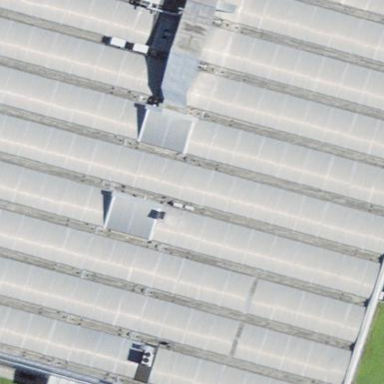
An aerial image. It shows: Industrial building.